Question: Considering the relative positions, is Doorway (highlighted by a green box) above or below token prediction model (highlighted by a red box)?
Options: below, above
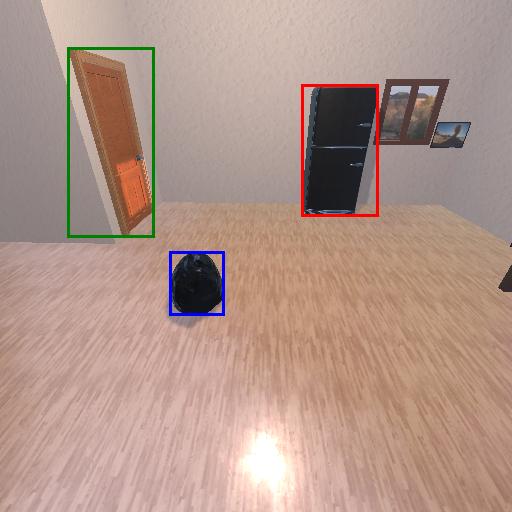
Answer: below